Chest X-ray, AP view. Patient: 30 years old, sex F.
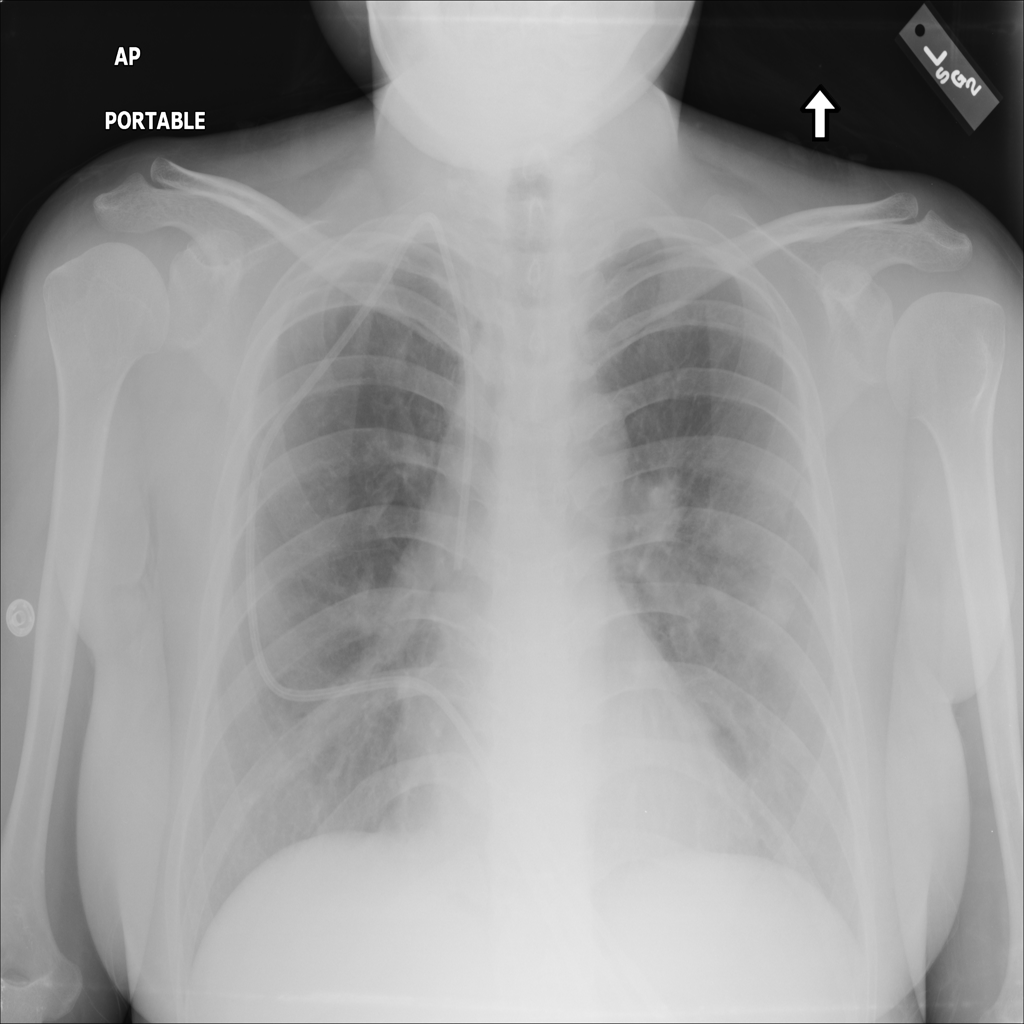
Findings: Infiltration, Mass